Field crop: maize
Growth stage: 2
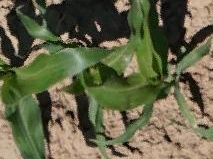
Species: maize